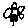
Label: flower